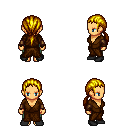
a pixel art fantasy rpg character, female body template, human, tanned skin, brown robe, teal pants, blonde ponytail hairstyle, leather bracers, black shoes, four views (front, back, left, right), 2x2 character sprite sheet, small pixel art, hard edges, no anti-aliasing